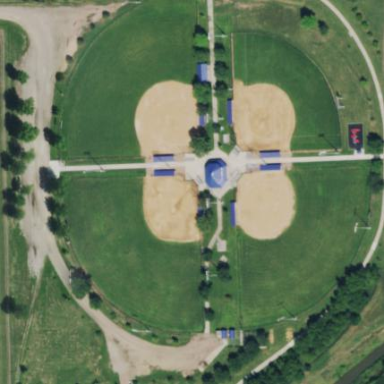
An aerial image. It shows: Sports center focused on softball activities.